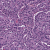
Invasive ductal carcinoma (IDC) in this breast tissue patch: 1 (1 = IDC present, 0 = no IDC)